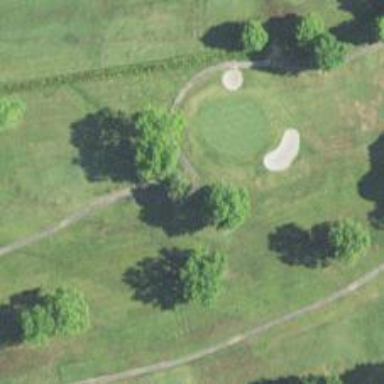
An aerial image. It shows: Service road designated as golf cart path.